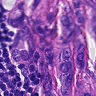
Metastatic tissue present: yes